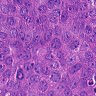
Metastatic tissue present: yes